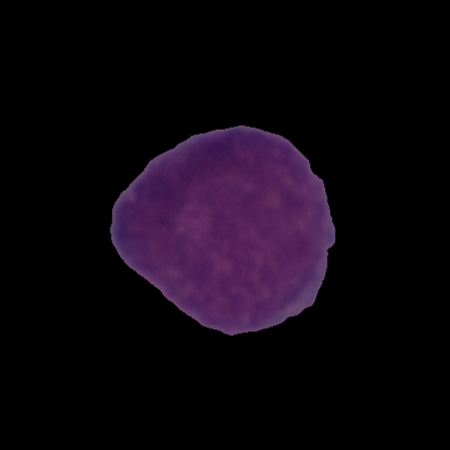
Label: cancer